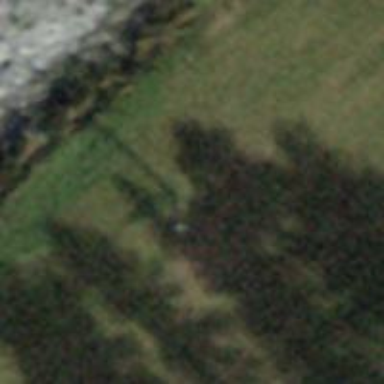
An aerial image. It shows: Power pole.